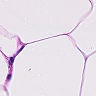
Metastatic tissue present: no